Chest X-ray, PA view. Patient: 46 years old, sex M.
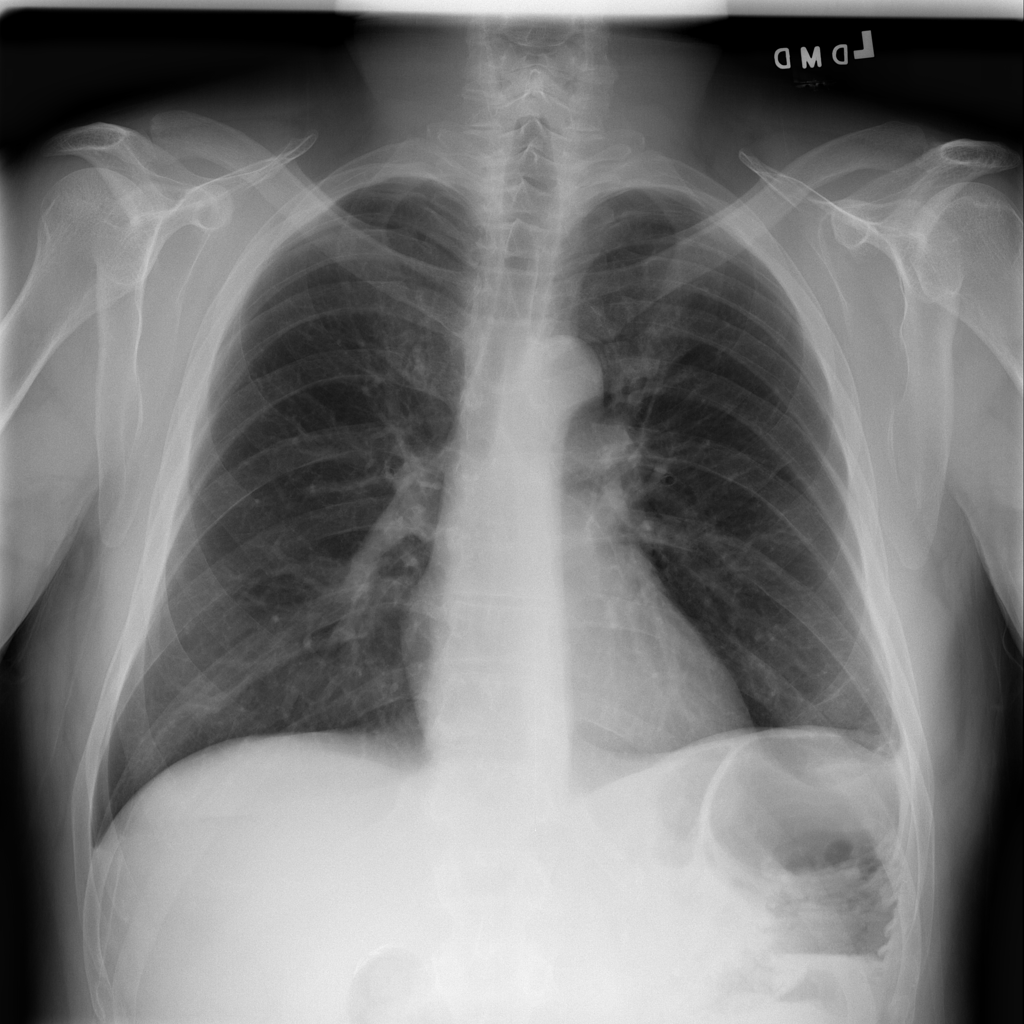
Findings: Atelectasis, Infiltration